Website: walmart
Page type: customer-info-address
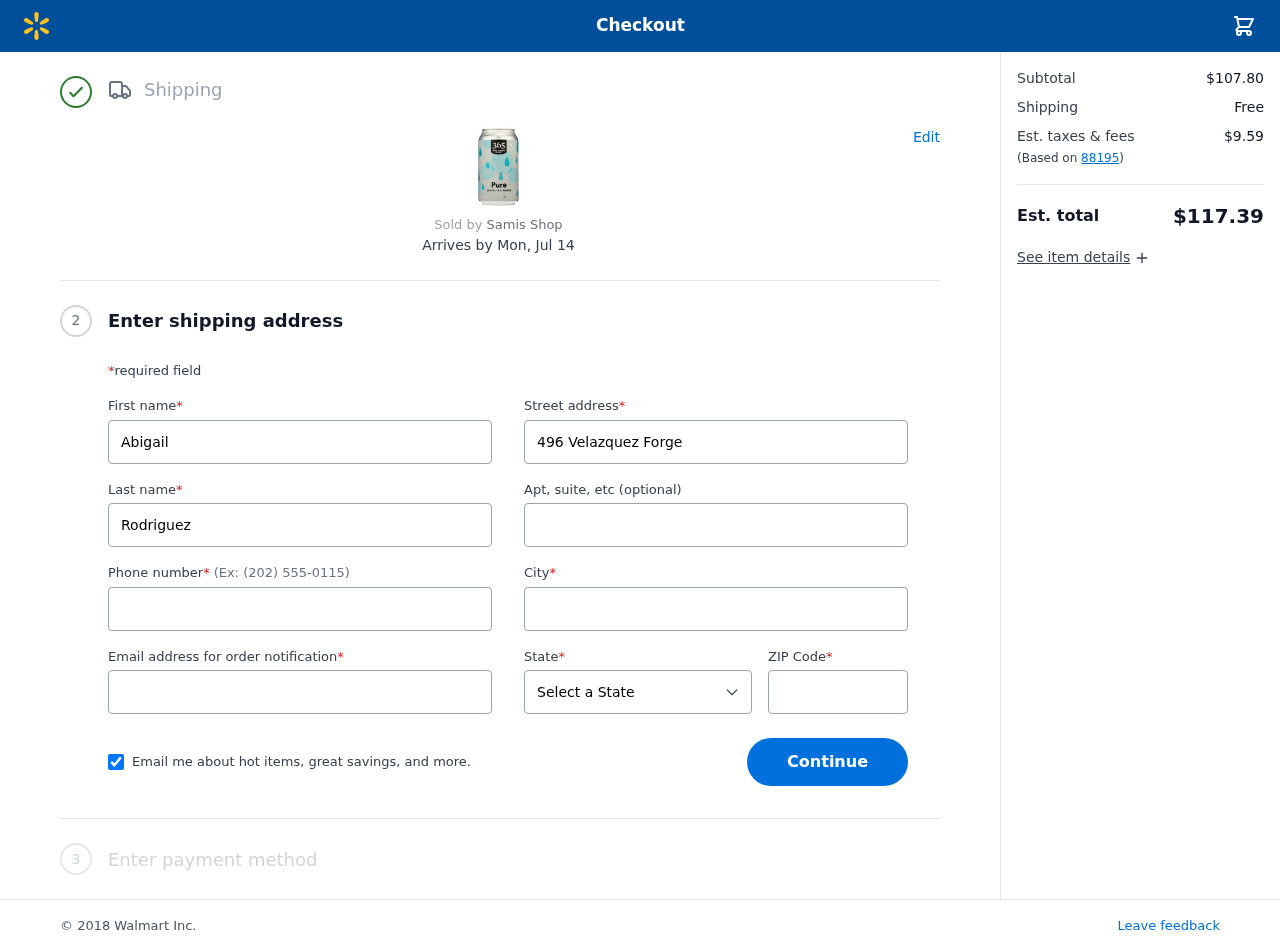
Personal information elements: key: PII_CITY
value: Whitakershire
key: PII_EMAIL
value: abigail.rodriguez@yahoo.com
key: PII_FIRSTNAME
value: Abigail
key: PII_LASTNAME
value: Rodriguez
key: PII_PHONE
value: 4443795024
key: PII_POSTCODE
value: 88195
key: PII_STATE
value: Iowa
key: PII_STREET
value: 496 Velazquez Forge
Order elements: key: ORDER_DELIVERY_DATE
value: Mon, Jul 14
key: ORDER_SUBTOTAL
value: $107.80
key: ORDER_SHIPPING_COST
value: Free
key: ORDER_TAX
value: $9.59
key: ORDER_TOTAL
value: $117.39